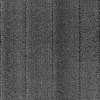
Atmospheric dust classification: dusty